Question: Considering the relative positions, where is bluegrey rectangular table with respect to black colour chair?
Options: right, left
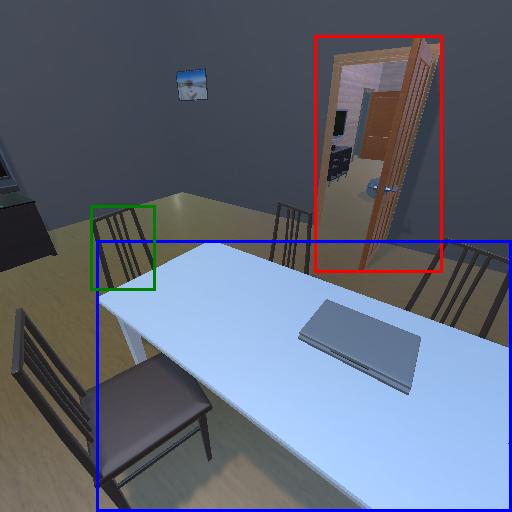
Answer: right